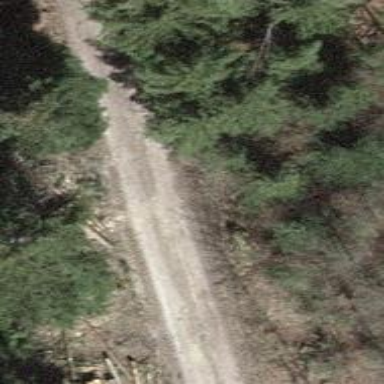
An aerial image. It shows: Track with grade 2 gravel surface.